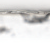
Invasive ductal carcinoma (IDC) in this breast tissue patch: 0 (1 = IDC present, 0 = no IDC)